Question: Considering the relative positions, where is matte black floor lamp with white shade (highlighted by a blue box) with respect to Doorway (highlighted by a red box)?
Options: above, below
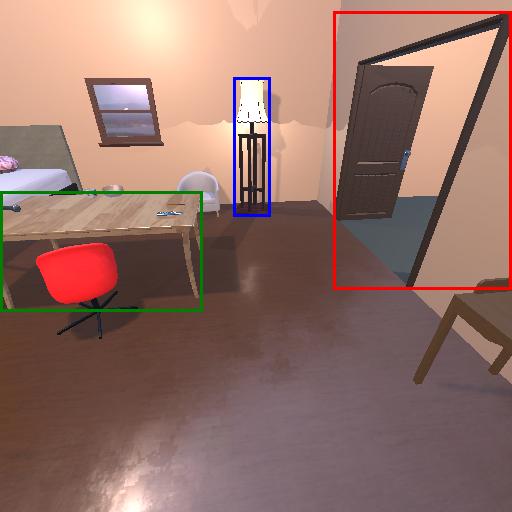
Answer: above